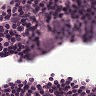
Metastatic tissue present: yes